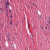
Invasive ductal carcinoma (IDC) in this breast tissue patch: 0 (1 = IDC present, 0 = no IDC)